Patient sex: M
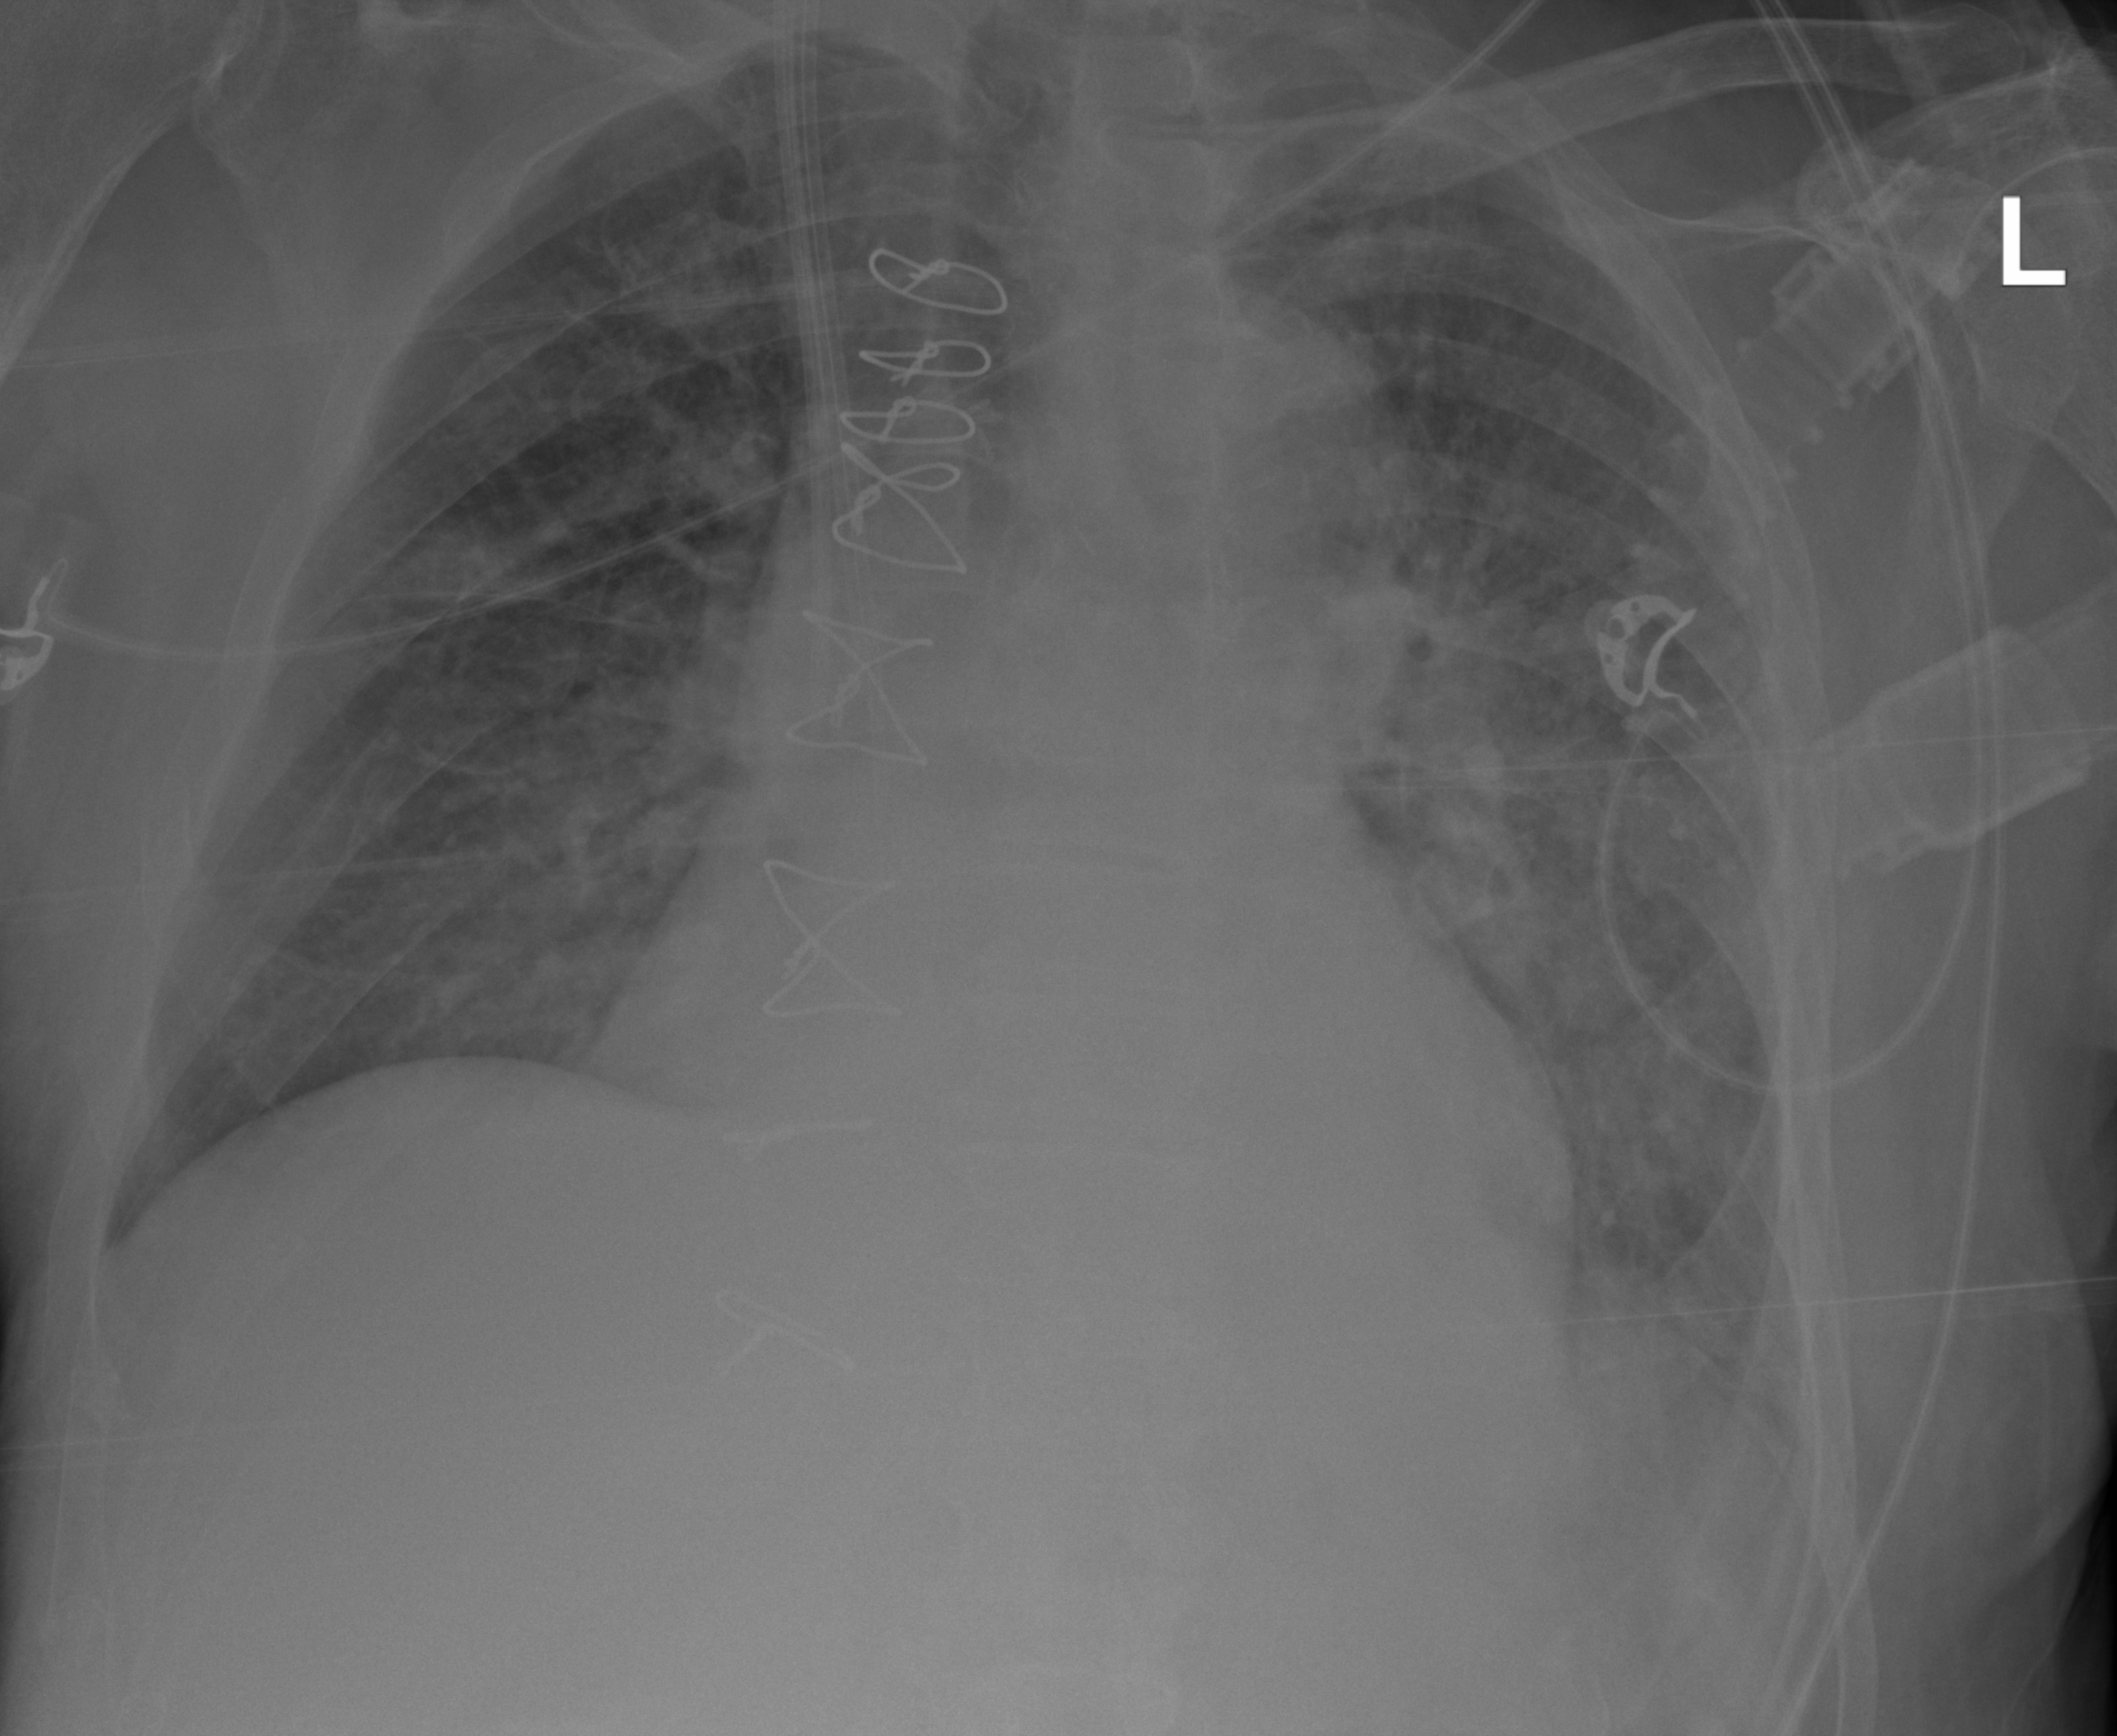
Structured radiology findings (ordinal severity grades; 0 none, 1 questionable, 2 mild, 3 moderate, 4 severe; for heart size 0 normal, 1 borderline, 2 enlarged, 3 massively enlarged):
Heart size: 2
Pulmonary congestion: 2
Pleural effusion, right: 0
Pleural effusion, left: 2
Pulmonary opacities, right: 2
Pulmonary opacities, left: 3
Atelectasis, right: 2
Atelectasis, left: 2